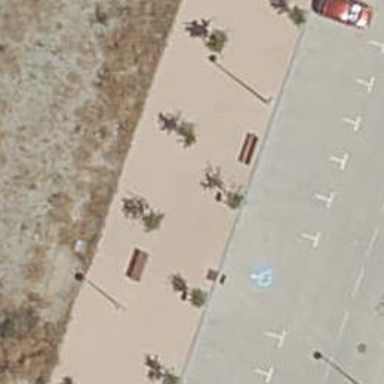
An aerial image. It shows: Bench.